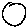
Label: circle